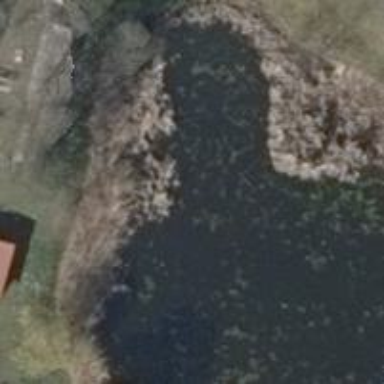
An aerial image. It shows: Pond surrounded by natural water.